Aerial crown-view tile of a tropical tree (Barro Colorado Island, Panama), acquired 20250217:
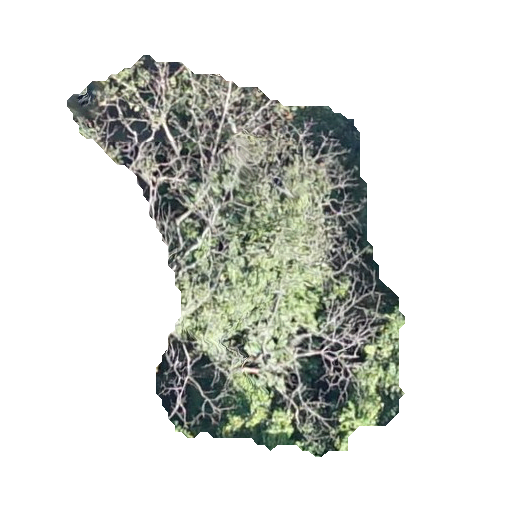
Species: Spondias mombin
GBIF accepted scientific name: Spondias mombin
Crown area: 120.114 m²